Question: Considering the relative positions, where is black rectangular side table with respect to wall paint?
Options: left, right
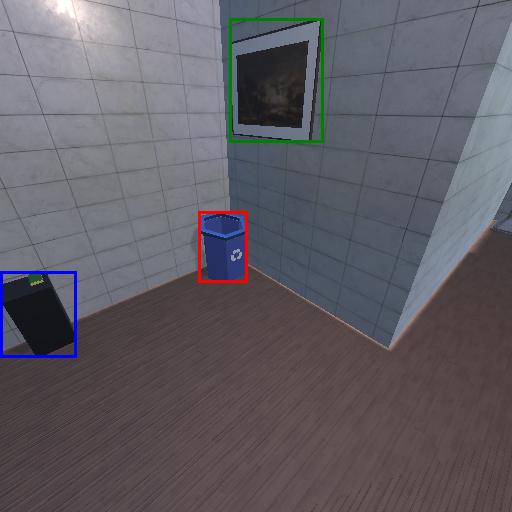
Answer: left